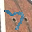
Label: 7